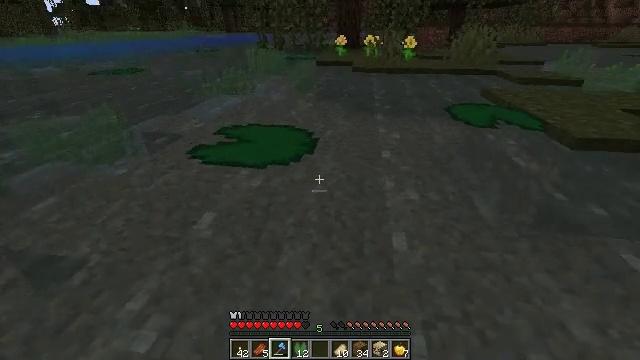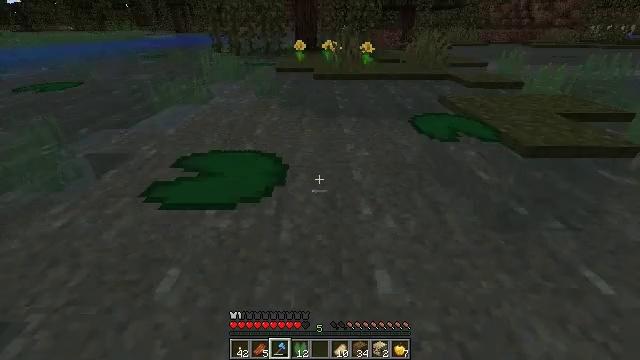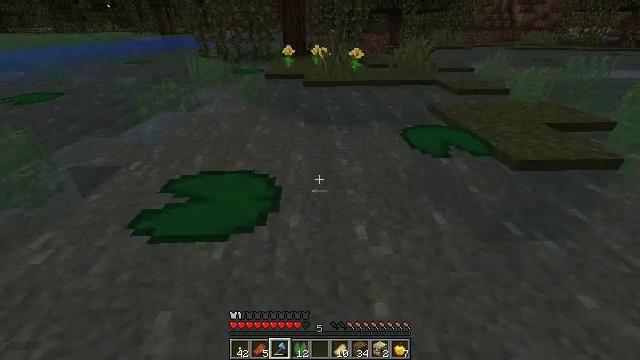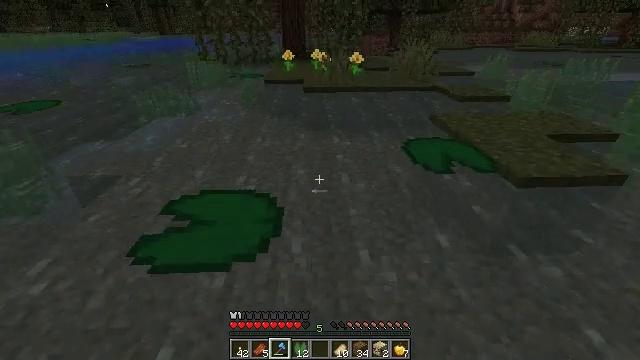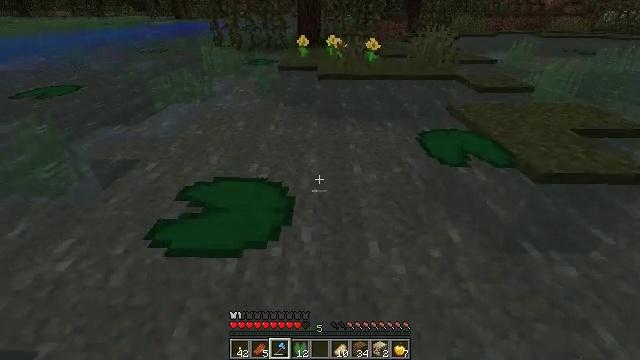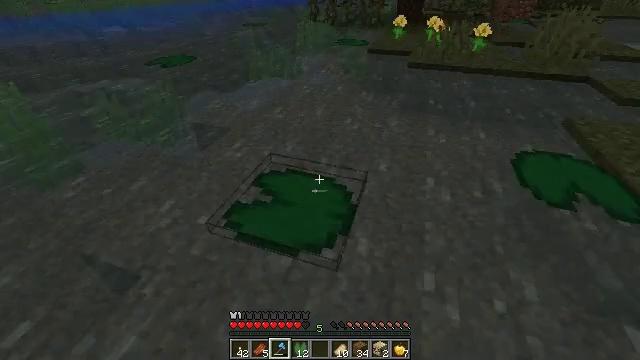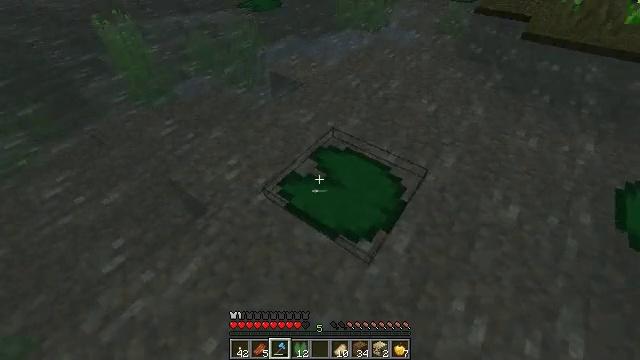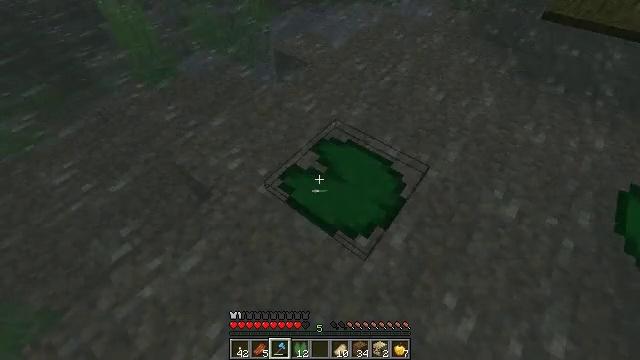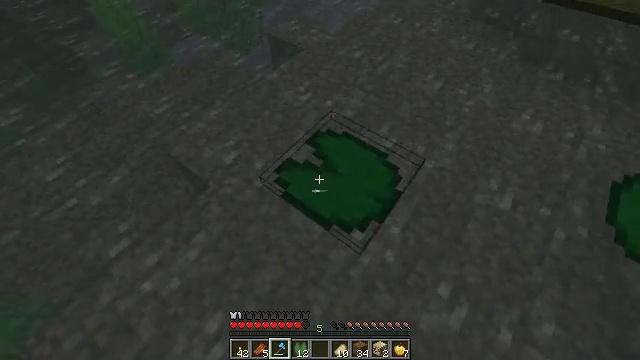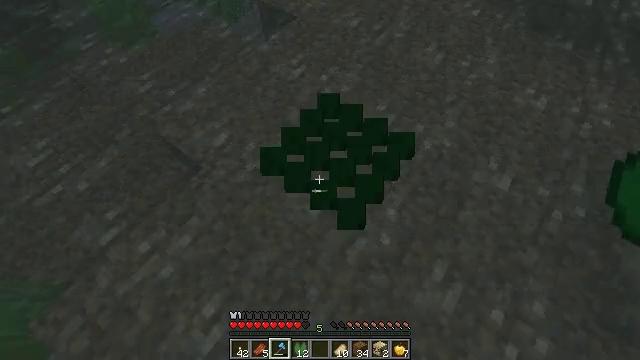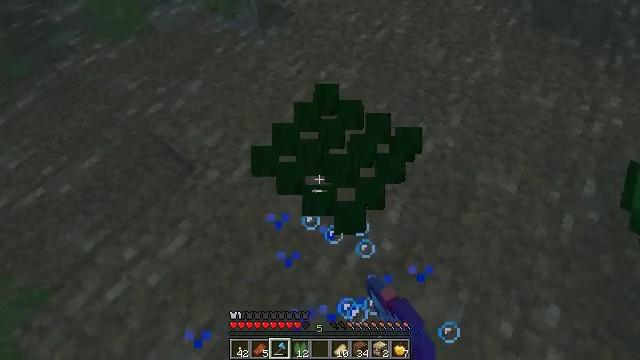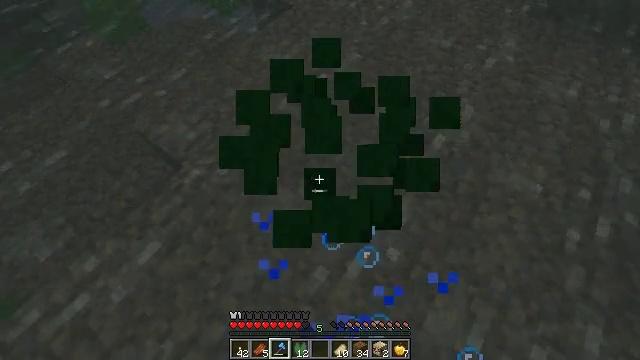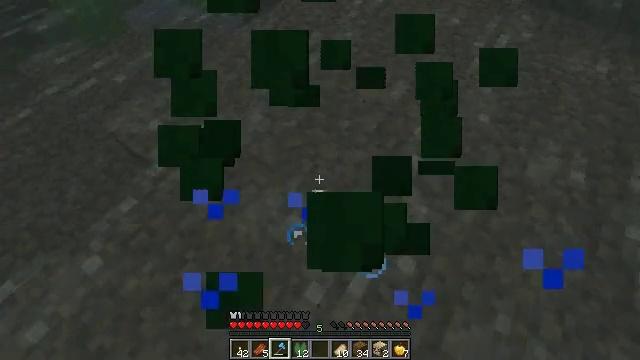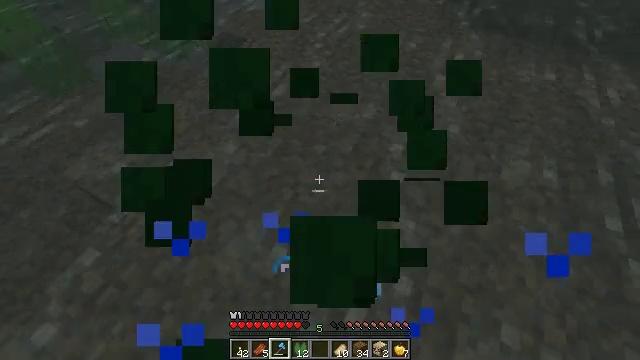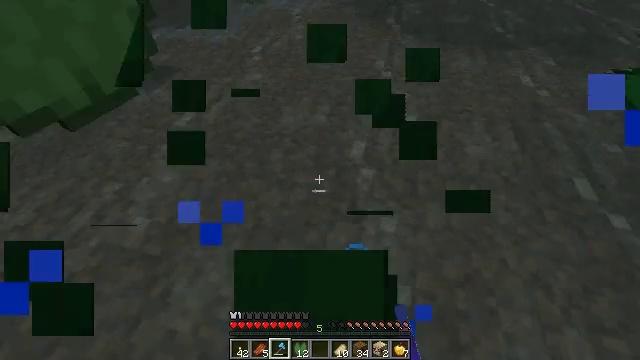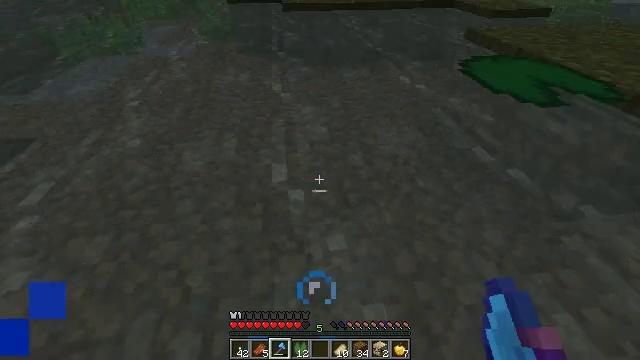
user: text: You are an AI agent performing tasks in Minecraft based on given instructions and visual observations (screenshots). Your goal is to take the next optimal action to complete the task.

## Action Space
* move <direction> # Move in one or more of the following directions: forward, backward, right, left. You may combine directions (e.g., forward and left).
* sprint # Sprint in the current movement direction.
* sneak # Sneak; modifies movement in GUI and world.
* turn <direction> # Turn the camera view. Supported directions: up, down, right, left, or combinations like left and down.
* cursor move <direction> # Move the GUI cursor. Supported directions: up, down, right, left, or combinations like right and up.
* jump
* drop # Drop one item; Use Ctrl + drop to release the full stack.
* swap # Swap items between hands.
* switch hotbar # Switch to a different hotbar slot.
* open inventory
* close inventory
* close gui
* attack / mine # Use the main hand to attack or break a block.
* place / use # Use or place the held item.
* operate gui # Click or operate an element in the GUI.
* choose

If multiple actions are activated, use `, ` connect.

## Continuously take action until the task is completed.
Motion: motion action
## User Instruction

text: Collect a lily pad from a pond.
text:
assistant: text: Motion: move forward, sprint, turn right, jump
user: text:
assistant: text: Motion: move forward, sprint, turn right, jump
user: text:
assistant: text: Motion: move forward, sprint, jump
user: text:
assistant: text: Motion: move forward, sprint, turn left and down, jump
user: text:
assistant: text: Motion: move forward, sprint, turn left and down, jump
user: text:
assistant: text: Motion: move forward, sprint, turn left and down
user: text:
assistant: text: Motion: move forward, turn left and down
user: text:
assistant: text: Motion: turn down
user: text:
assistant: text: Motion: turn down, attack / mine
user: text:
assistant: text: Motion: no_op
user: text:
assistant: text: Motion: no_op
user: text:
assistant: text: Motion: turn right and up
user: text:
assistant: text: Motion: turn right and up
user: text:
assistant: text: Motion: move forward, turn right and up
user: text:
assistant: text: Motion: move forward, turn right and up
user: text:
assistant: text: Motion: move forward, turn right and up
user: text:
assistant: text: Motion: move forward, turn right and up
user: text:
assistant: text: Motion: move forward, turn right and up
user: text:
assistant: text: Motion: move forward
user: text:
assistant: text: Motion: move forward, turn up
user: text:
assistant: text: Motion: move forward, turn right and up
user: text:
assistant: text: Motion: turn right and up
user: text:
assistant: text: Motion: attack / mine
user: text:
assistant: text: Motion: attack / mine
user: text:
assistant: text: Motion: attack / mine
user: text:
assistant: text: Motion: move forward
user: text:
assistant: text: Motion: move forward, turn left and down
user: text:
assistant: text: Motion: move forward, turn left
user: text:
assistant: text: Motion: move forward, turn left
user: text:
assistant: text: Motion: move forward, turn left and up